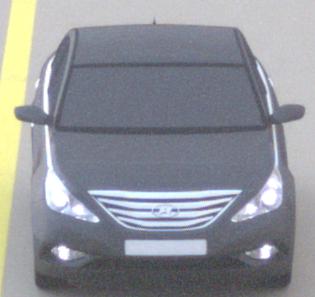
Make: Hyundai
Model: Sonata
Detailed model: Gen. 6 YF
Model produced from: 2009
Model produced until: 2016
Doors: 4
Color: gray
Road condition: dry road
Daytime: night
Contrast: low contrast